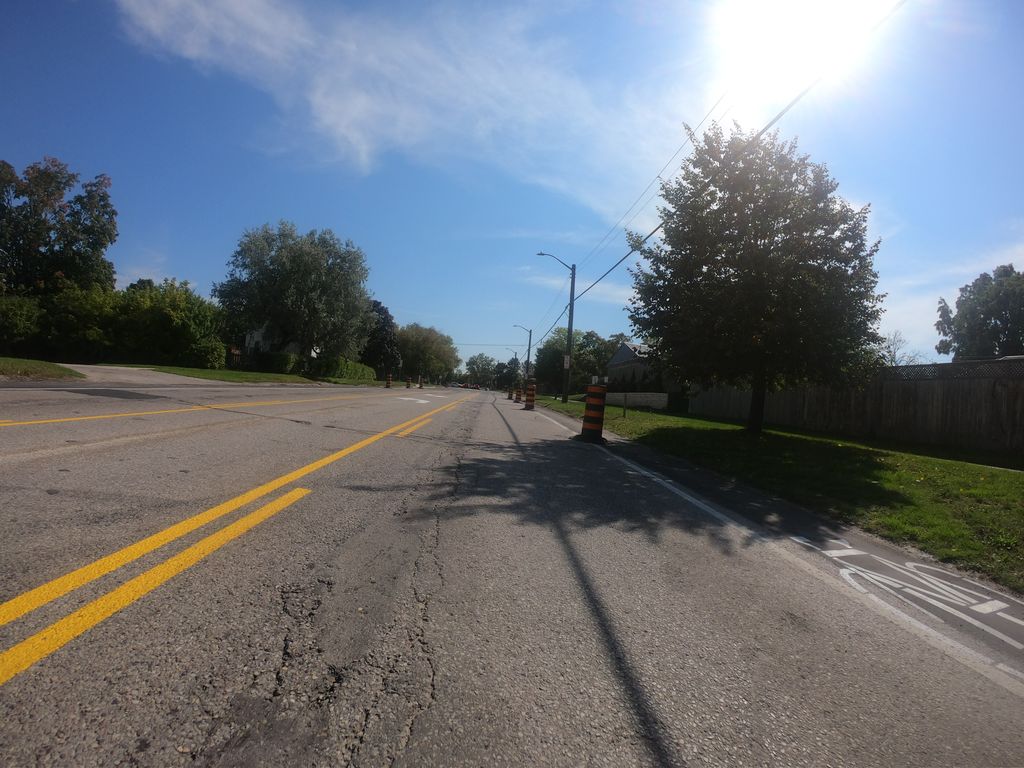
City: kitchener-waterloo